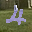
Label: 4